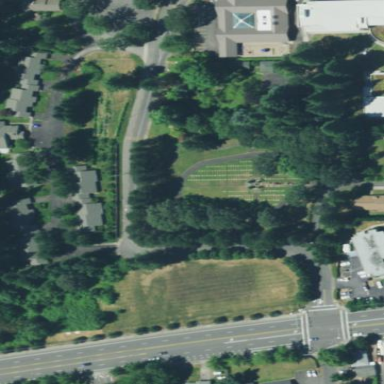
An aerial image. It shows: Cemetery.